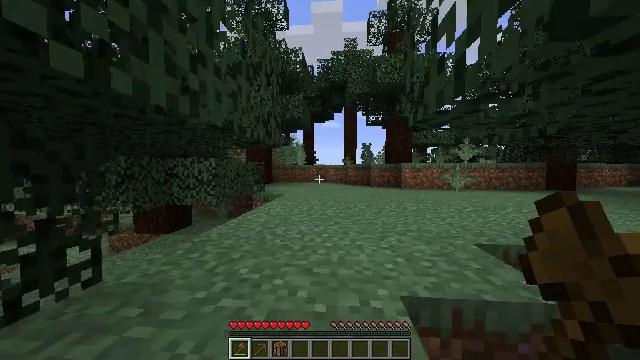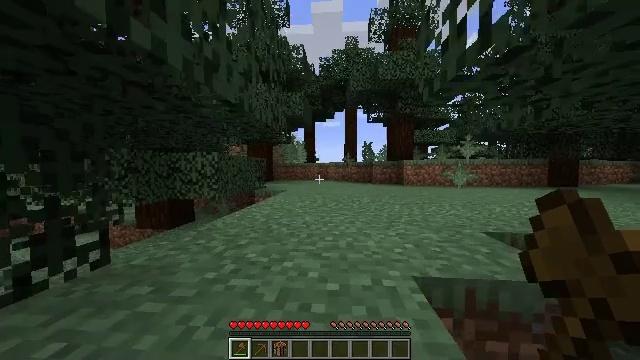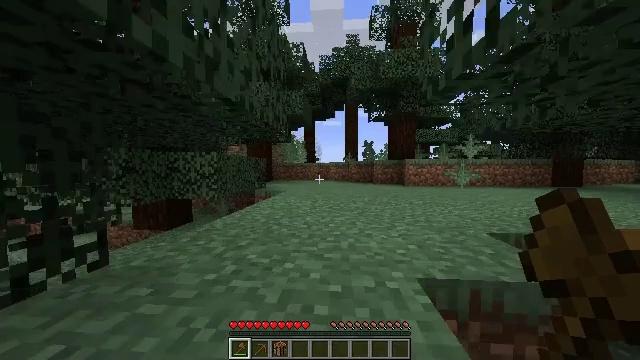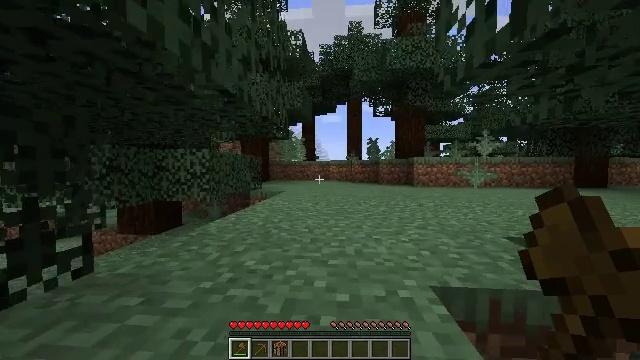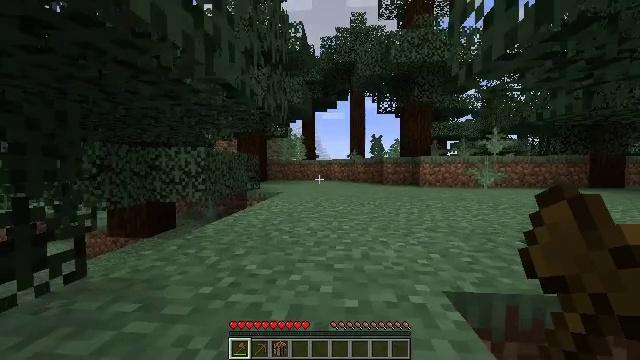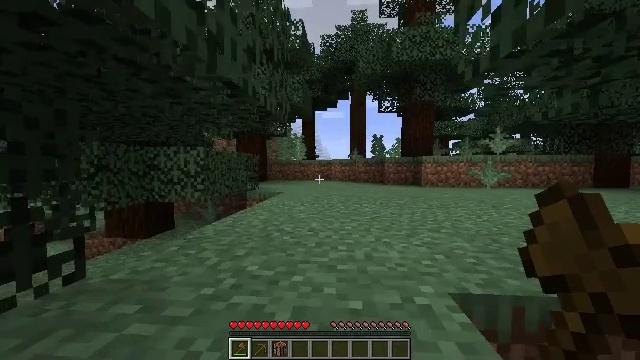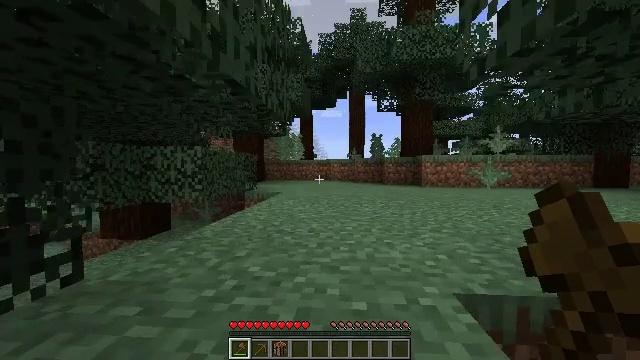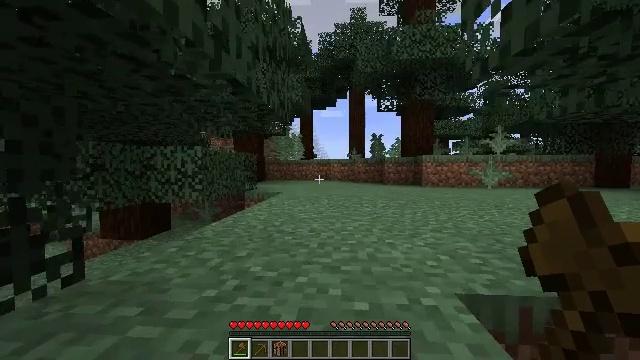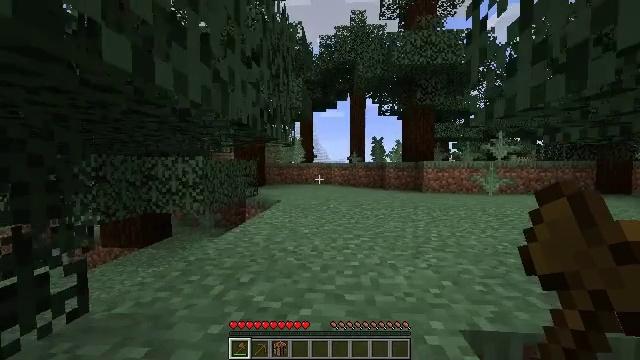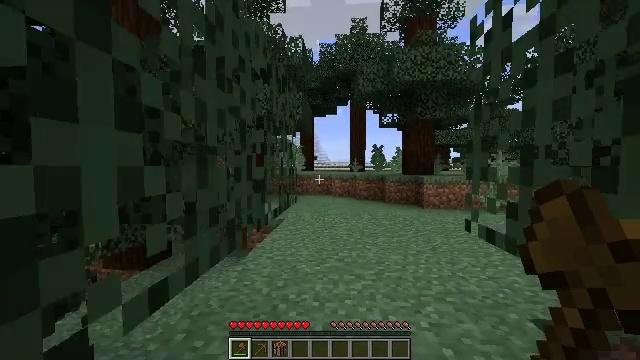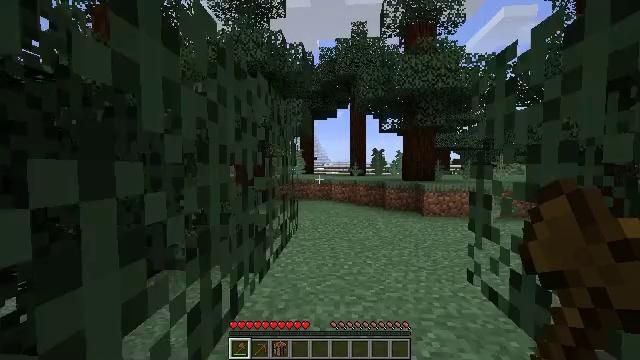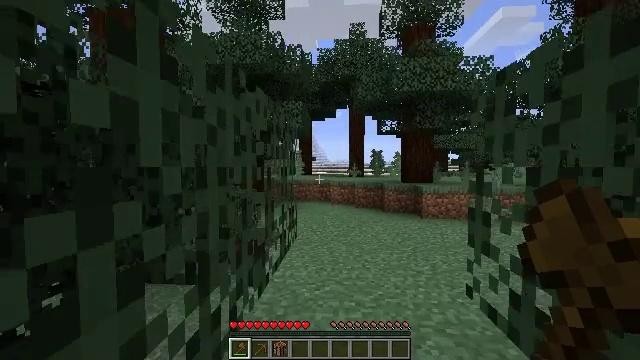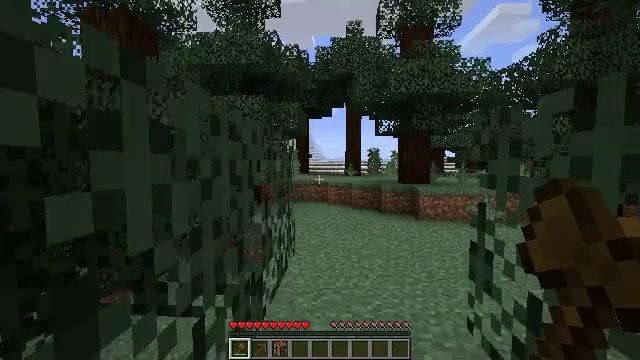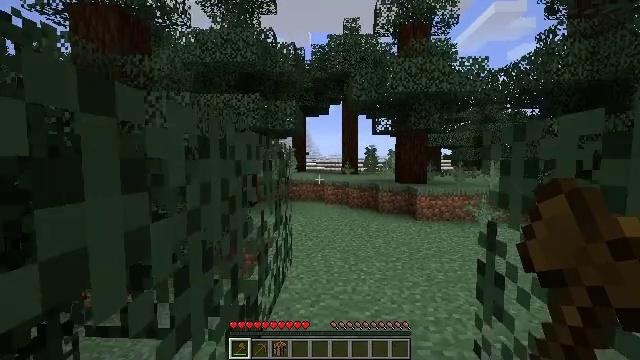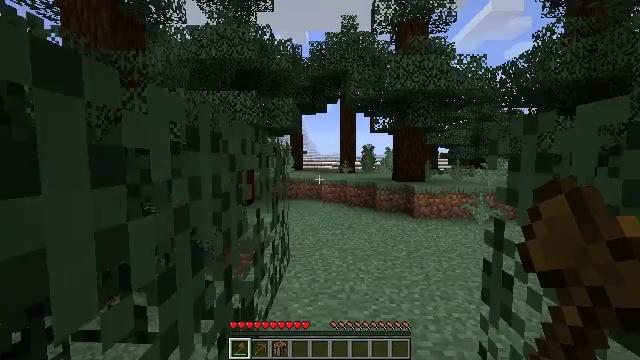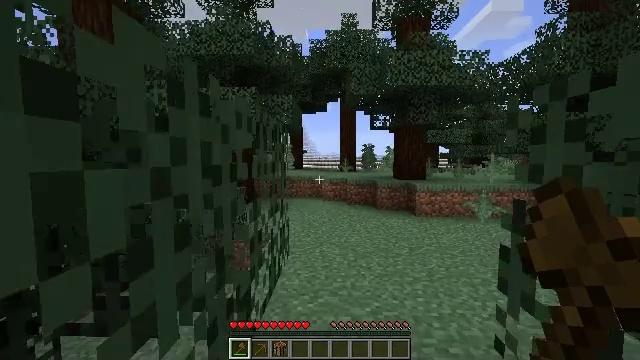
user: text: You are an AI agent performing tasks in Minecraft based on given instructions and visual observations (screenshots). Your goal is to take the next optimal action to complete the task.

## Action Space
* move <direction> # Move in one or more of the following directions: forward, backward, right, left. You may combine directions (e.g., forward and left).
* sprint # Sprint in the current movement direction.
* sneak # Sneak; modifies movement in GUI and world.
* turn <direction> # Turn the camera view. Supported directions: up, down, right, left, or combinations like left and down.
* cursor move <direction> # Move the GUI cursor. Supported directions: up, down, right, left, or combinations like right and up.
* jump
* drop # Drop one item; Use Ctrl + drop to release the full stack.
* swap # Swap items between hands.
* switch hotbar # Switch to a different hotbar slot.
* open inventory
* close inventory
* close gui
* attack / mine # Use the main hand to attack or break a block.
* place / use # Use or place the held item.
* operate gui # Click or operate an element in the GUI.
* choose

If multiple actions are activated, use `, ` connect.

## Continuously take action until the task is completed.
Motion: motion action
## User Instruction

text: Kill the rabbit.
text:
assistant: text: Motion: move forward, jump
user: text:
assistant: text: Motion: move forward
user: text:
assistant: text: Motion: move forward
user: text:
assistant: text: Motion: move forward
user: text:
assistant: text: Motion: move forward
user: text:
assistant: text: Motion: move forward
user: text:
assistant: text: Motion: move forward
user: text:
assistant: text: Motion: move forward, jump
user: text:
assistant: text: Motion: move forward, jump
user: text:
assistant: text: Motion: move forward, jump
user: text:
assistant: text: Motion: move forward, jump
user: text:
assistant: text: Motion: move forward
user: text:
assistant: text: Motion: move forward
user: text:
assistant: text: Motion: move forward
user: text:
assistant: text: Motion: move forward
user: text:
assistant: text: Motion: move forward
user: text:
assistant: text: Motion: move forward
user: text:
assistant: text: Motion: move forward
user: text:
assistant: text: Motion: move forward
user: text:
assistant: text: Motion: move forward, turn down
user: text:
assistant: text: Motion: move forward
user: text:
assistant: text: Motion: move forward
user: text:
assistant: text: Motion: move forward
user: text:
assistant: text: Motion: move forward
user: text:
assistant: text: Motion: move forward
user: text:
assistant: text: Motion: move forward
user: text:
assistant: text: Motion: move forward
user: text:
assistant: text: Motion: move forward
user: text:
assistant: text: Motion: move forward
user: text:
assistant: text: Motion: move forward